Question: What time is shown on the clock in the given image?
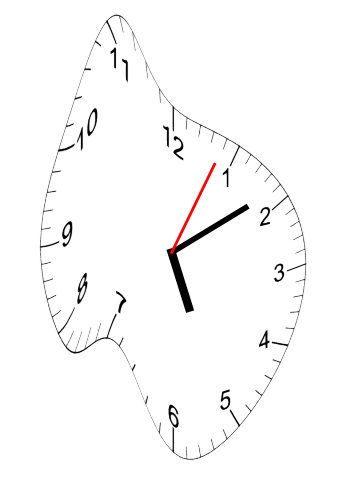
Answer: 05:09:04